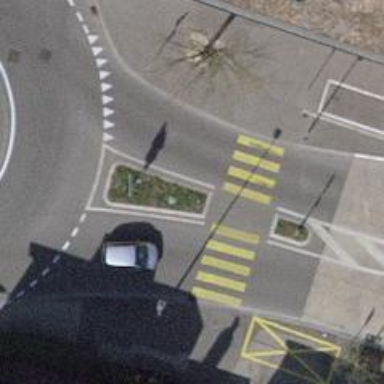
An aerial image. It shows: Marked footway crossing with zebra crossing. There is island in the middle of the crossing.